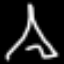
Label: The Eiffel Tower